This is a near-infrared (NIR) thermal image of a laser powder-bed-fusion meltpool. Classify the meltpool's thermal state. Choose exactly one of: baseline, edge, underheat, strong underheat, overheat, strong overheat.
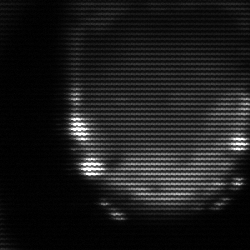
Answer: edge